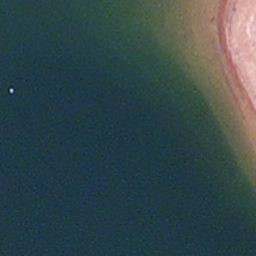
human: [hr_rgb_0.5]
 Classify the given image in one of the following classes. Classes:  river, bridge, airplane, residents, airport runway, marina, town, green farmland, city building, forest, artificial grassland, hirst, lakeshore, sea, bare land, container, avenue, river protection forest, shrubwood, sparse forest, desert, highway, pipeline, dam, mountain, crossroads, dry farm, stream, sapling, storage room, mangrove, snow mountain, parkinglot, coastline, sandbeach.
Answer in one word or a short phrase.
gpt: lakeshore